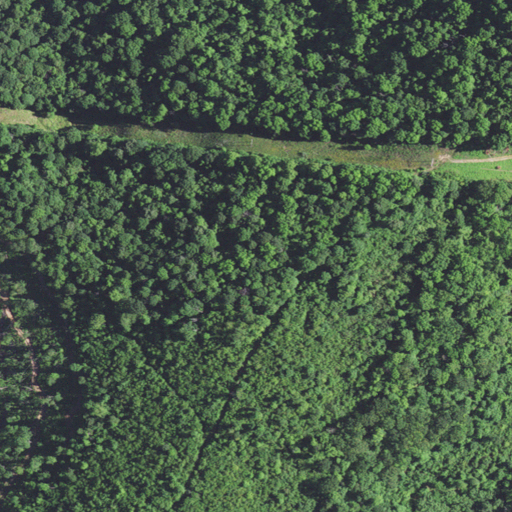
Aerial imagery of mountain in Kentucky named Lay Mountain containing deciduous forest, grassland, and shrub